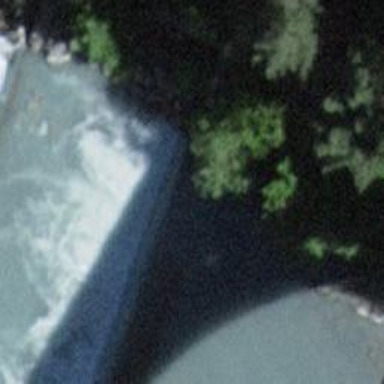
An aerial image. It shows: Weir along the waterway.